Question: I am using a Preview to display what the camera see's on the screen.
I can get everything working fine, surface created, surface set and the surface is displayed.
However it always displays the picture at an incorrect 90 degree angle in portrait mode.
Such as in the picture:

I am aware that using the following code will set the picture straight:
'''
setRequestedOrientation(ActivityInfo.SCREEN_ORIENTATION_LANDSCAPE);
'''
However I have the Preview within an Activity that has other elements in it and it does not make sense for my Activity to be displayed in landscape mode. (Its disabled by default)
So I was wondering is there anyway to just change the orientation of the Preview? And leave the rest of my Activity correctly displayed in Portrait mode?
Or anyway to rotate the preview so that it is displayed correctly?
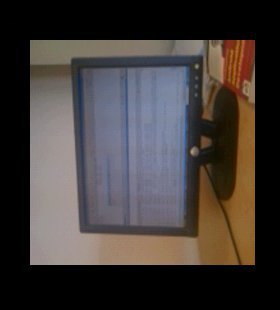
Answer: This issue appeared to start out as a bug with certain hardware <URL> available in API 8. So this is how I implement it:
'''
public void surfaceChanged(SurfaceHolder holder, int format, int width, int height) {
if (isPreviewRunning) {
mCamera.stopPreview();
}
Parameters parameters = mCamera.getParameters();
Display display = ((WindowManager)getSystemService(WINDOW_SERVICE)).getDefaultDisplay();
if(display.getRotation() == Surface.ROTATION_0) {
parameters.setPreviewSize(height, width);
mCamera.setDisplayOrientation(90);
}
if(display.getRotation() == Surface.ROTATION_90) {
parameters.setPreviewSize(width, height);
}
if(display.getRotation() == Surface.ROTATION_180) {
parameters.setPreviewSize(height, width);
}
if(display.getRotation() == Surface.ROTATION_270) {
parameters.setPreviewSize(width, height);
mCamera.setDisplayOrientation(180);
}
mCamera.setParameters(parameters);
previewCamera();
}
And the previewCamera method :
public void previewCamera() {
try {
mCamera.setPreviewDisplay(mSurfaceHolder);
mCamera.startPreview();
isPreviewRunning = true;
} catch(Exception e) {
Log.d(APP_CLASS, "Cannot start preview", e);
}
}
'''
This was on an HTC Desire and I had to initially put in logging statements in each of the rotation checks to say what the rotation was and then debugged on the device and watched the logCat output while I rotated the device. For the HTC Desire, 0 was the phone as you would have expected (portrait), 90 degrees was turning the phone 90 degrees COUNTER-CLOCKWISE (I had assumed it would have been clockwise). In the code you'll see I didn't need to do any display rotation when the phone was at 90 or 180 degrees - the device seemed to handle this itself. Only one point not working properly: The 270 degree rotation is when you turn the device 90 degrees clockwise and the display rotation counters that ok but if you rotate the device 270 degrees counter-clockwise, it doesn't appear to compensate it properly.
P.S. Note the swapover of width and height in the appropriate rotations.